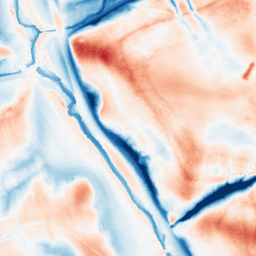
Category: edge_preserving
Decomposition family: guided
Decomposition parameters: radius: 16
eps: 0.01
Upsampling method: sinc_blackman
Upsampling parameters: scale: 4
kernel_size: 16
Upsampling scale: 4